Interaction volume radius: 5 \u00c5
Interaction volume height: 20 \u00c5
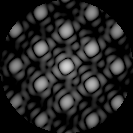
Disorder parameter: 0.08625